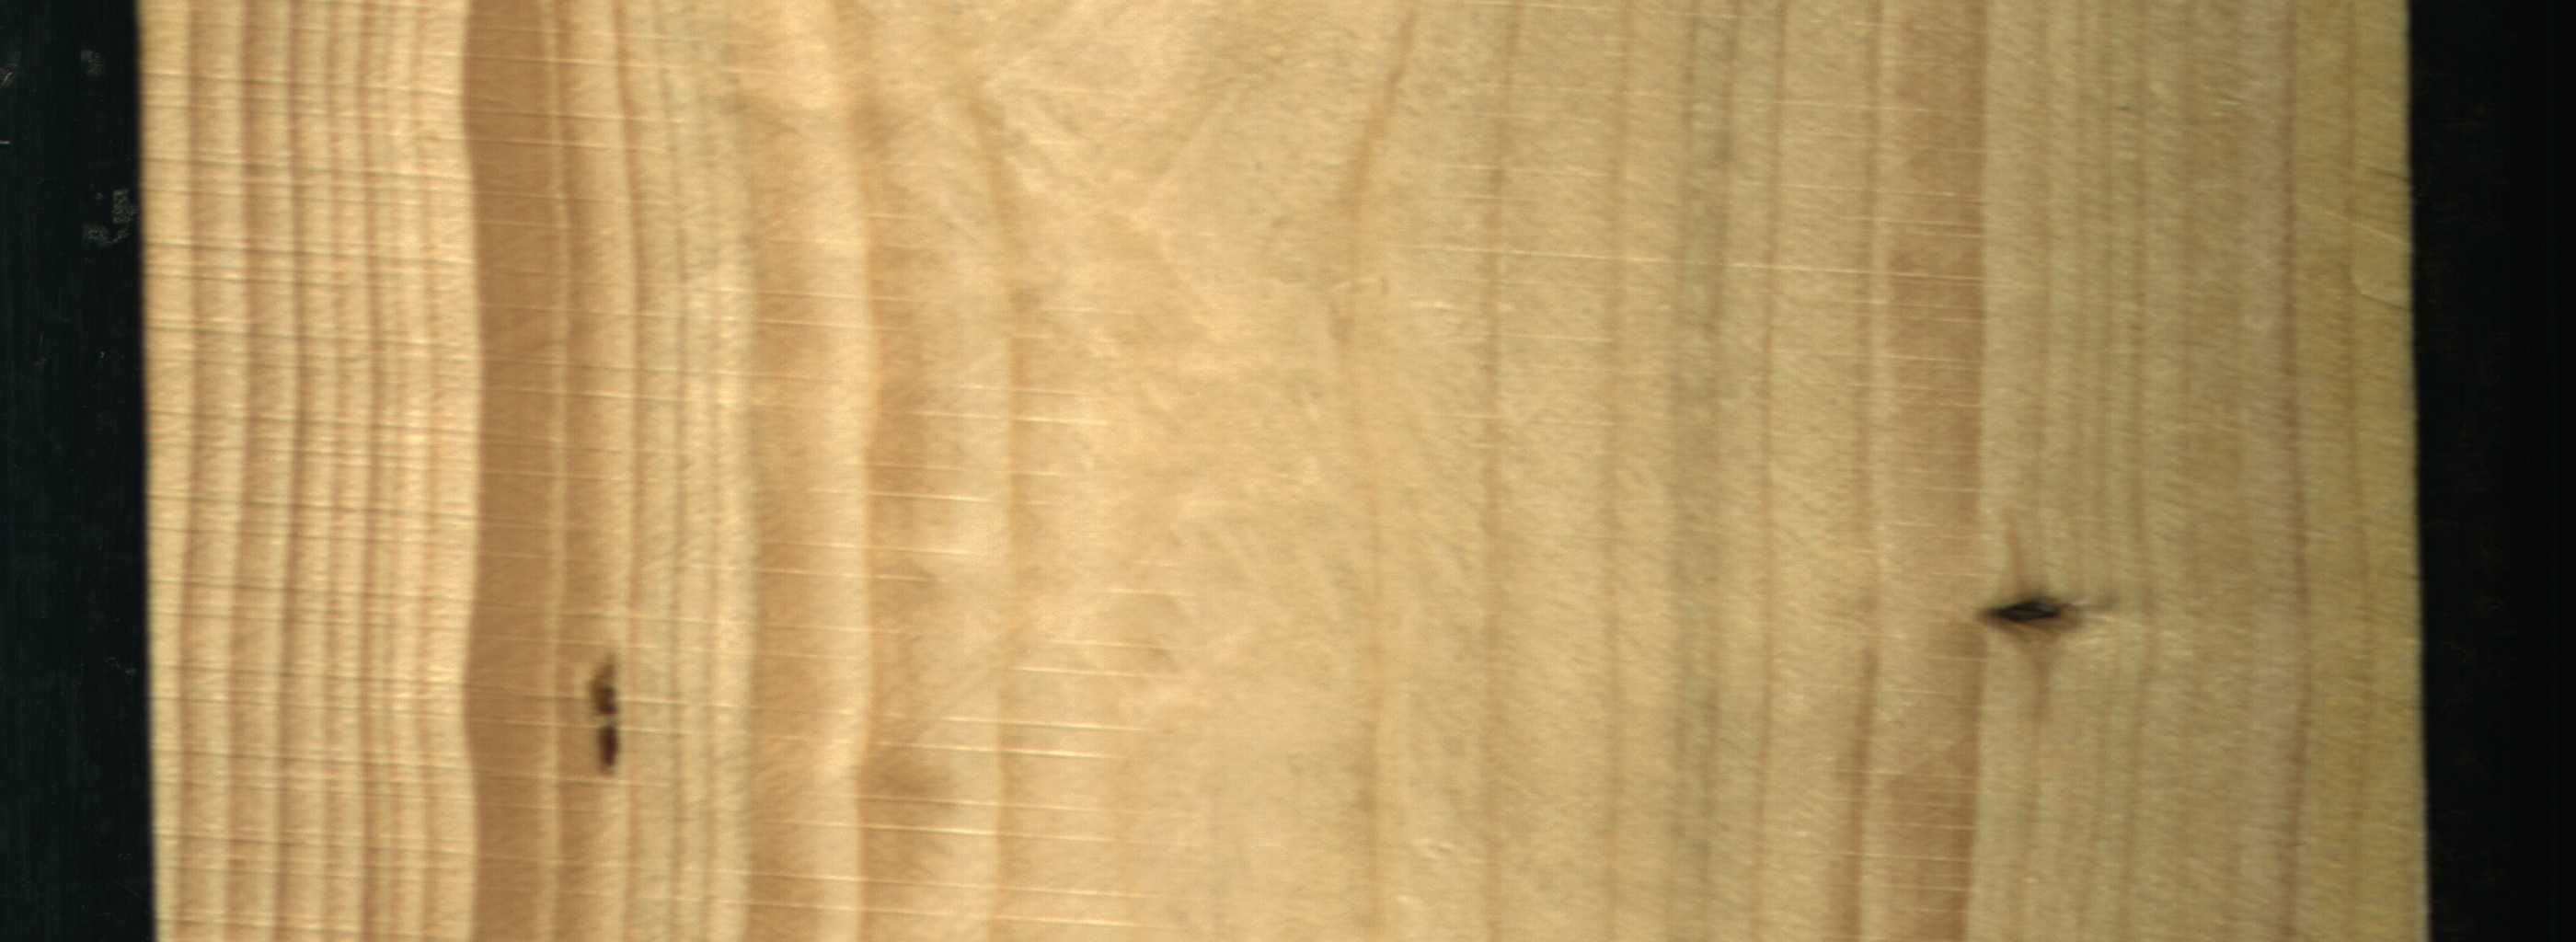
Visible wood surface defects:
resin
Quartzity
Dead_Knot